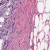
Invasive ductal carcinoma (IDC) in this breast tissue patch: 1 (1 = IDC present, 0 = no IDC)